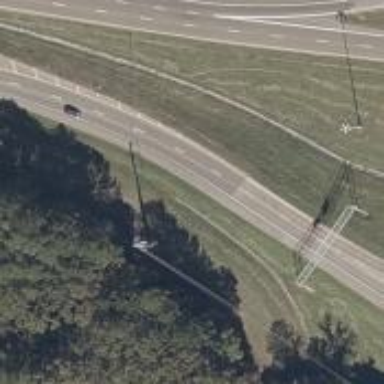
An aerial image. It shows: Power pole.